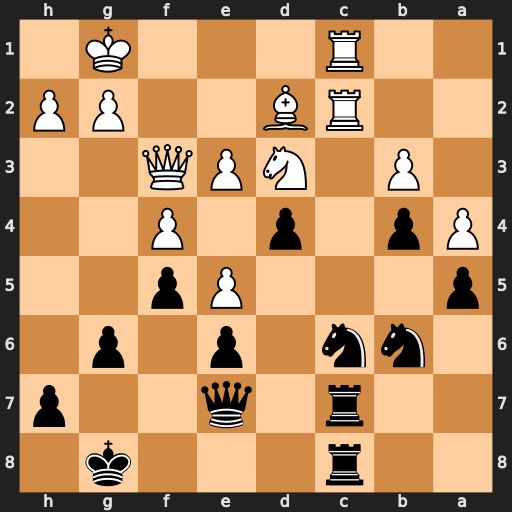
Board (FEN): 2r3k1/2r1q2p/1nn1p1p1/p3Pp2/Pp1p1P2/1P1NPQ2/2RB2PP/2R3K1
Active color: b
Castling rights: -
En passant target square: -
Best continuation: Nxe5 Nxe5 Rxc2 Rxc2 Rxc2